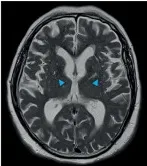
During treatment with belimumab The panels on the right demonstrate stable disease after four. Blue arrowheads), and . Dr. C. Riedel, Department of Neuroradiology, University Medical Center Gottingen.
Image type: radiology (mri)